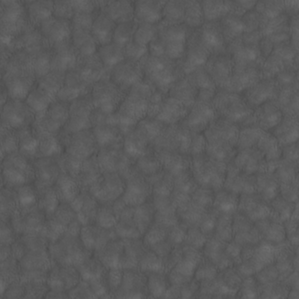
Label: non_frost